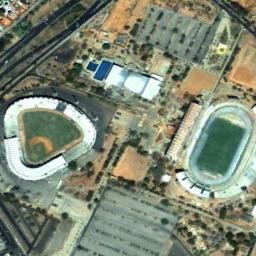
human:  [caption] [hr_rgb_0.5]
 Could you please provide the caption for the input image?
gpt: The stadium is on the bare land next to some buildings and trees .

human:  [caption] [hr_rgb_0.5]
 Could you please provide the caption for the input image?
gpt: Many buildings of different shapes are beside the stadium .

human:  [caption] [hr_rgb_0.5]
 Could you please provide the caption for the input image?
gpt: The fan-shaped and oval-shaped gymnasiums are separated by residential areas and surrounded by vegetation .

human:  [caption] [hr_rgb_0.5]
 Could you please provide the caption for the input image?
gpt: The stadium's roof has wavy white signs .

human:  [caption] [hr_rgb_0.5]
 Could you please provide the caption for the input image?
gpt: There are some buildings beside the stadium .